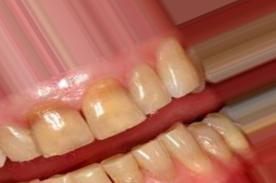
Condition: Tooth Discoloration